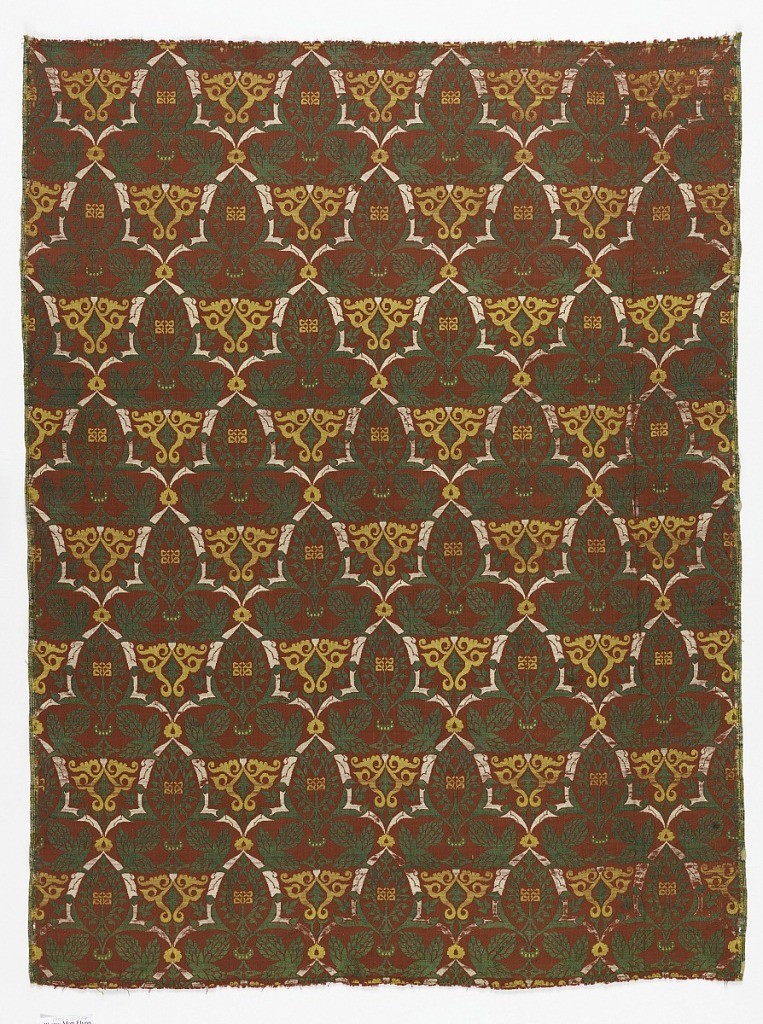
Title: Textile
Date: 15th–16th century
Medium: silk Technique: 4&1 satin patterned by plain weave (lampas)
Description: Floral arabesques forming an over-all fleur-de-lys pattern, with green, yellow and white floral detail and filling on a rose-red ground.